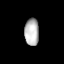
Tissue: lung
Cell type: Endothelial cells
Senescence score: 0.6387
Nuclear area (px): 378
Mean DAPI intensity: 186.093